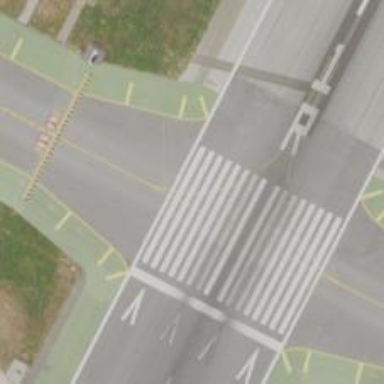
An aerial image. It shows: Image of taxiway at airport.